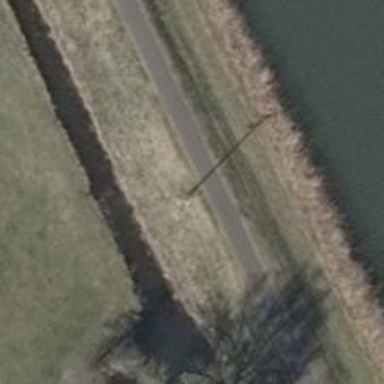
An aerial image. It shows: Embankment has been constructed as man-made feature.